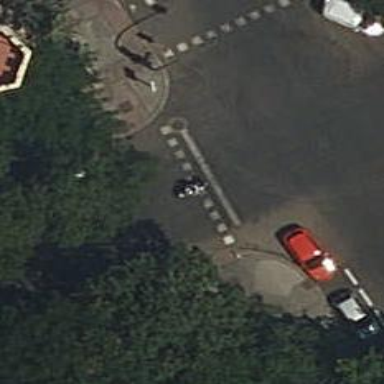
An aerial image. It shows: Zebra crossing with traffic signals.